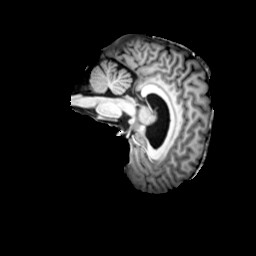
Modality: T1w
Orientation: sagittal
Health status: ill
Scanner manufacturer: siemens
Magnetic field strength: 3 T
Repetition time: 2 s
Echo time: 0.00303 s